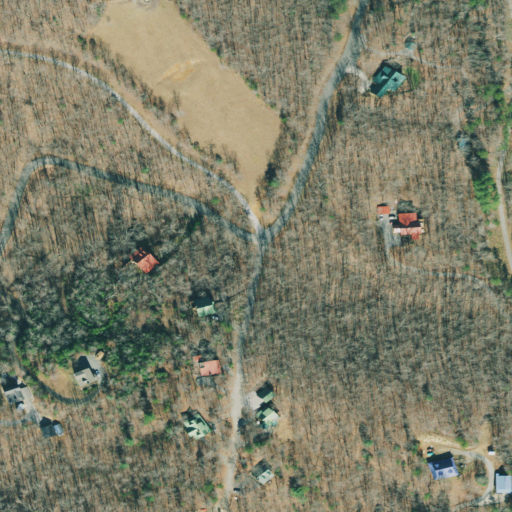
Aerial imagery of gap in Georgia named Coon Gap containing deciduous forest, open development, pasture, grassland, and low intensity development